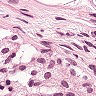
Metastatic tissue present: no